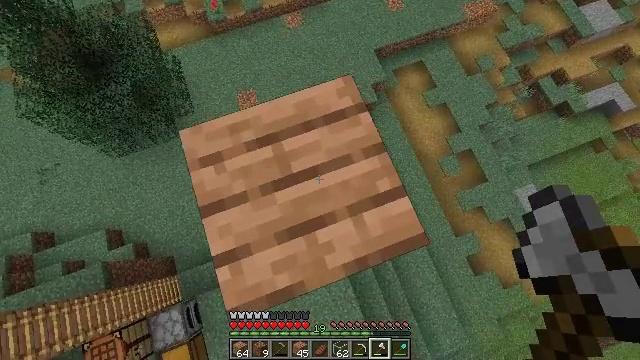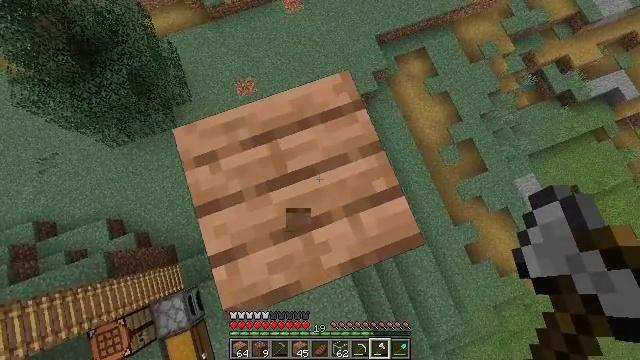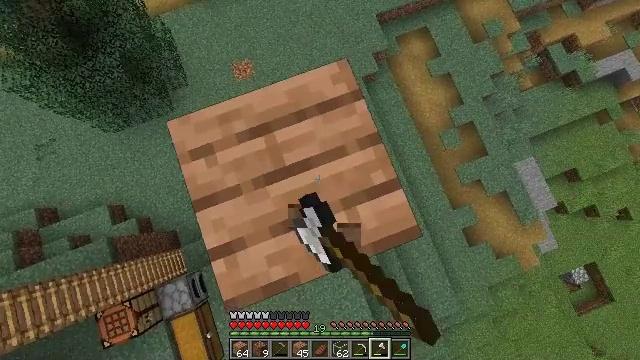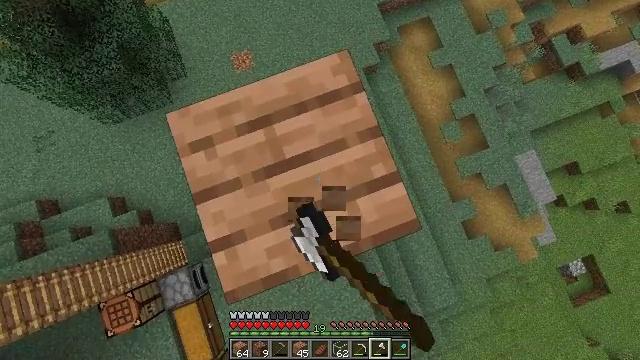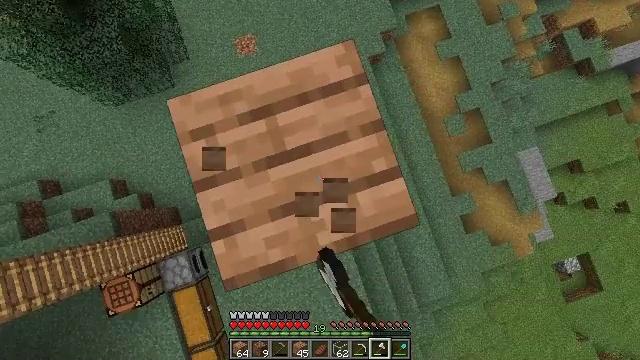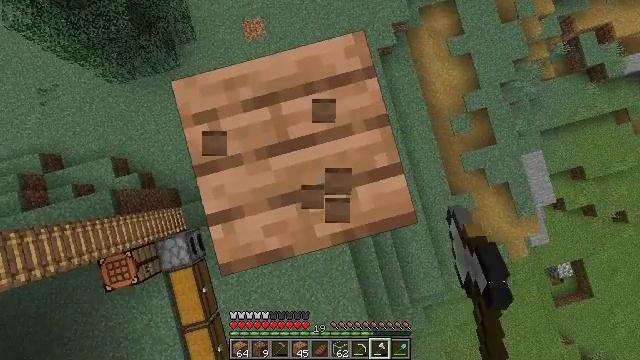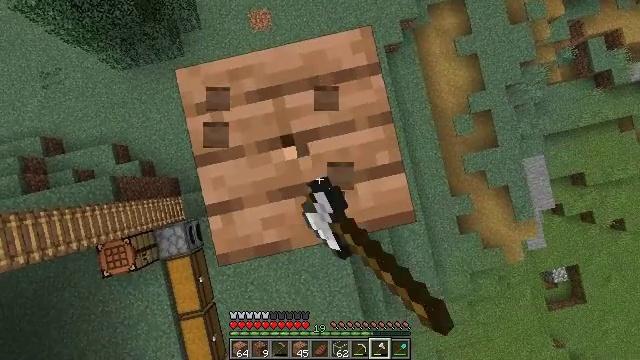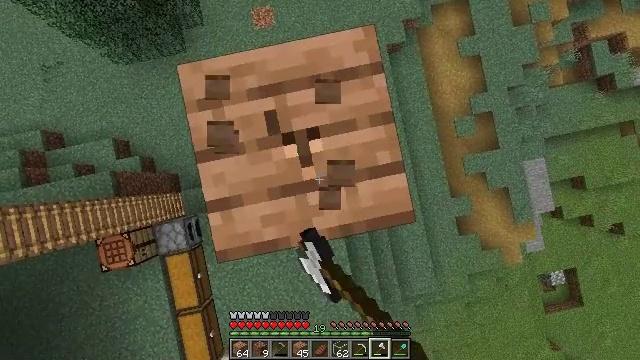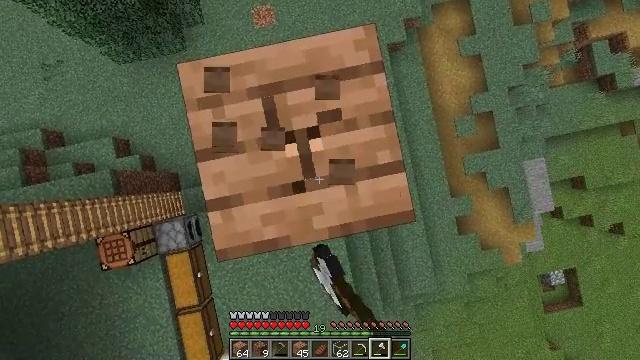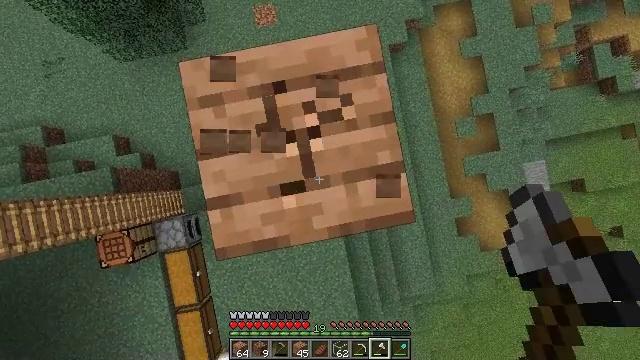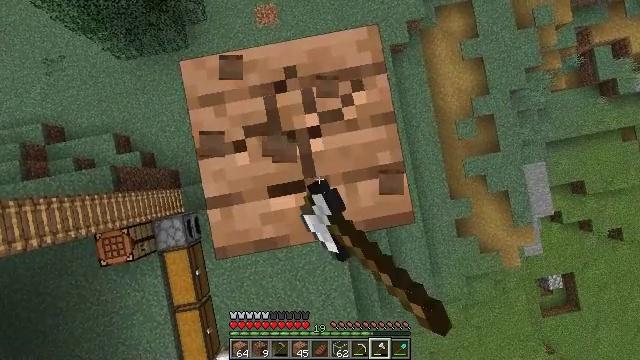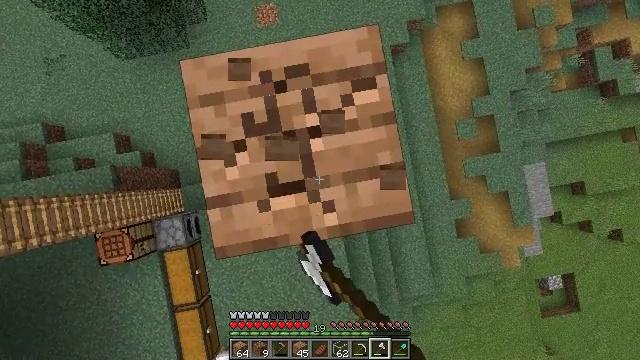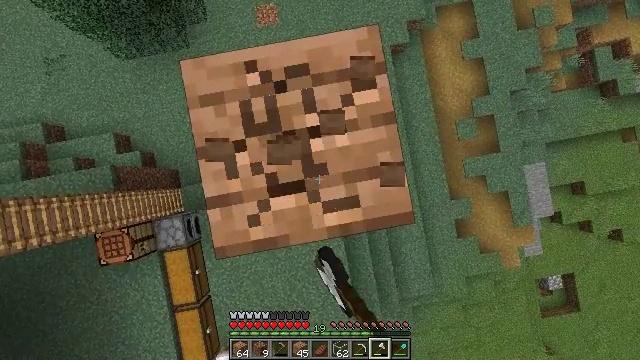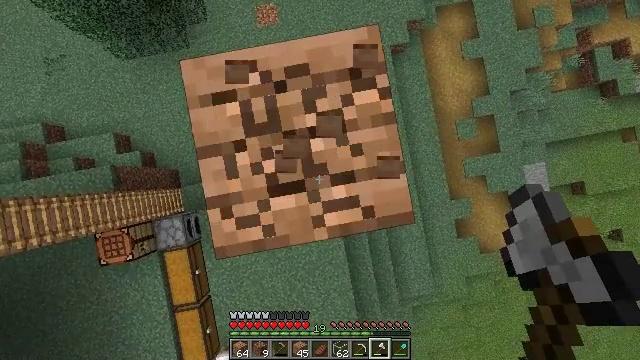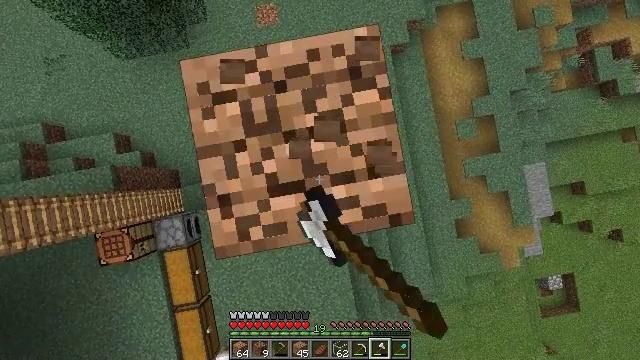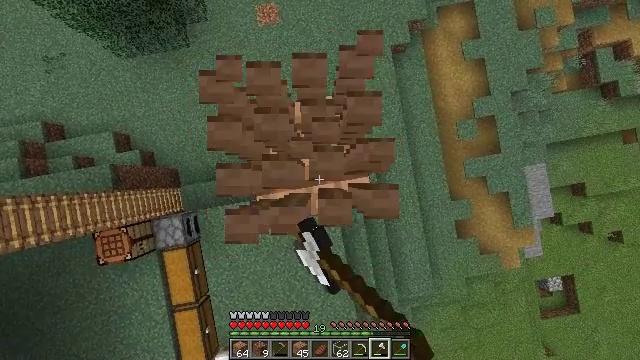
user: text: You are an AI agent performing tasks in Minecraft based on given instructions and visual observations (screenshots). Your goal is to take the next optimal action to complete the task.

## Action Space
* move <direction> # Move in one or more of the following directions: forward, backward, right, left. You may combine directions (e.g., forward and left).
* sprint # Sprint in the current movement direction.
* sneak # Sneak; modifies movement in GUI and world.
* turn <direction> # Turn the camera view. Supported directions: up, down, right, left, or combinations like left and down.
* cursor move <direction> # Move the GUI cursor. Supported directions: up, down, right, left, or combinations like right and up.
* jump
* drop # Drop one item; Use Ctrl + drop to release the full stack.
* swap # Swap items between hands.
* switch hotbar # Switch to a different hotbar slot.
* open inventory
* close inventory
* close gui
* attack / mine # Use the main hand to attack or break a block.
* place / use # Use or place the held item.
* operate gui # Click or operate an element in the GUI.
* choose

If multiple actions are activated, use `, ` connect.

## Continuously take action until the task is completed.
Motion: motion action
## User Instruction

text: Mine jungle planks from a structure.
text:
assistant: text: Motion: move forward, sneak, turn down, attack / mine
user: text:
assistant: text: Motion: sneak, turn down, attack / mine
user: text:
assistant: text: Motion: sneak, turn down, attack / mine
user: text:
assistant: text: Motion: sneak, turn left and down, attack / mine
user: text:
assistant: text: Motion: sneak, turn left and down, attack / mine
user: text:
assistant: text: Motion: sneak, turn left and down, attack / mine
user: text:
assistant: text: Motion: sneak, turn left, attack / mine
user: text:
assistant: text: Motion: sneak, attack / mine
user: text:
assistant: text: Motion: sneak, attack / mine
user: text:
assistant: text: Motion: sneak, attack / mine
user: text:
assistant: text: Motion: sneak, attack / mine
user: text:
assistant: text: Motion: sneak, attack / mine
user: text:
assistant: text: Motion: sneak, attack / mine
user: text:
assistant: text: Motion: sneak, attack / mine
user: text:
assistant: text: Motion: sneak, attack / mine
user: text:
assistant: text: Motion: sneak, attack / mine
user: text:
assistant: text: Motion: sneak, attack / mine
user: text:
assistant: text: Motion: sneak, attack / mine
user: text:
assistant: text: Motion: sneak, attack / mine
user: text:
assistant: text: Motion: sneak, attack / mine
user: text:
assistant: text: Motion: sneak, attack / mine
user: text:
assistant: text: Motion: sneak, attack / mine
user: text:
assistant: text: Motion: sneak, attack / mine
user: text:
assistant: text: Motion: sneak, attack / mine
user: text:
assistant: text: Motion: sneak, attack / mine
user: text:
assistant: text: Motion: sneak, attack / mine
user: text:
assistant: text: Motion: sneak, attack / mine
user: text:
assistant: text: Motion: sneak, attack / mine
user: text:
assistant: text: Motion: sneak, attack / mine
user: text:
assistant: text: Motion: sneak, attack / mine